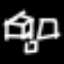
Label: square